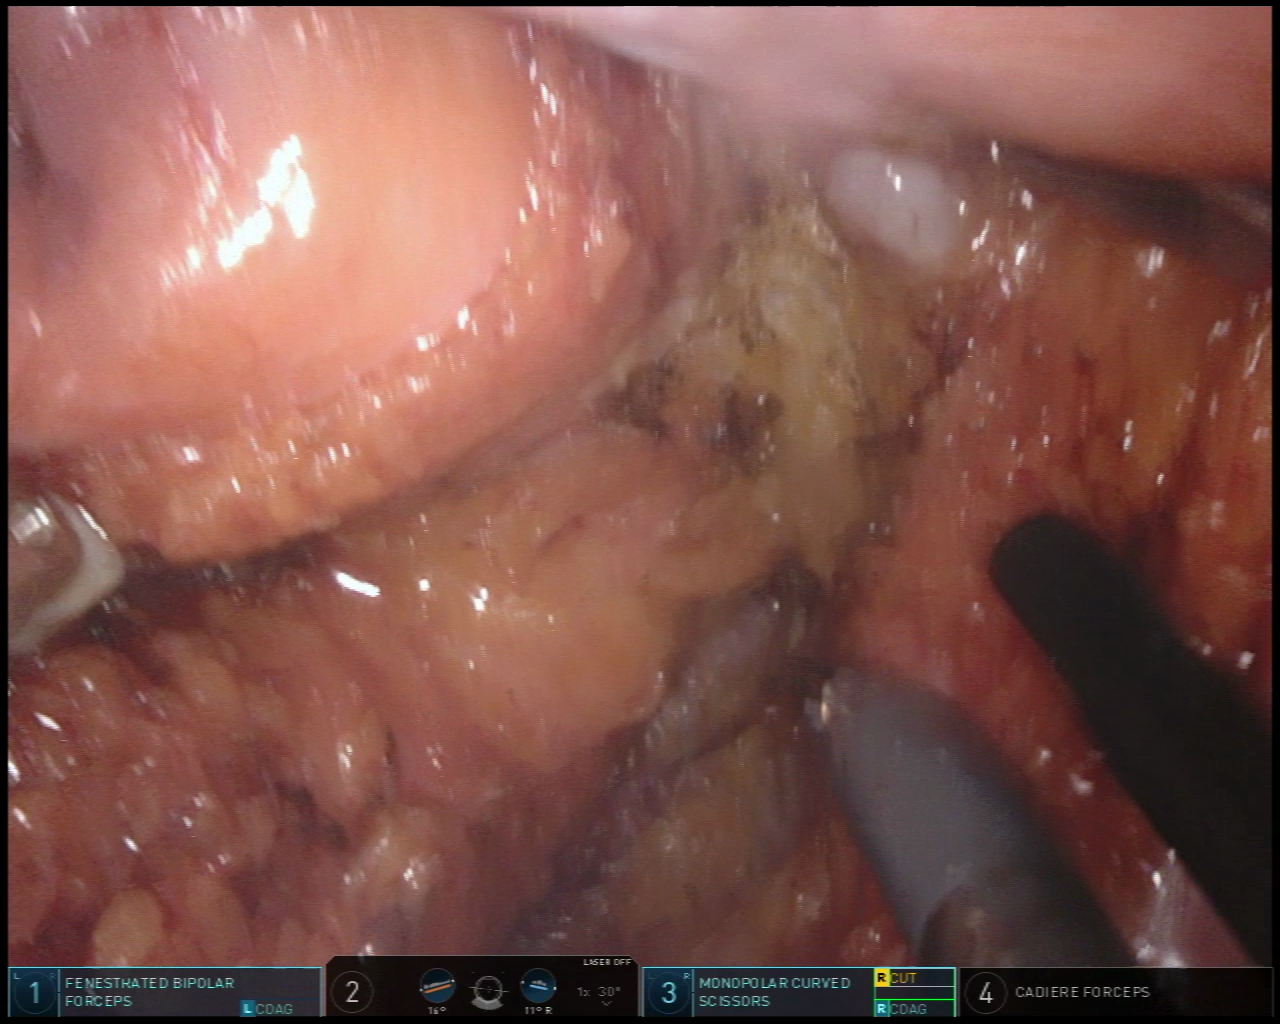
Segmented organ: vesicular_glands
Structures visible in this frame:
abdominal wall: no
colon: no
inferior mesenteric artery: no
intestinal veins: no
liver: no
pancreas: no
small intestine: no
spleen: no
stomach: no
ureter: no
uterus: no
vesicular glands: yes